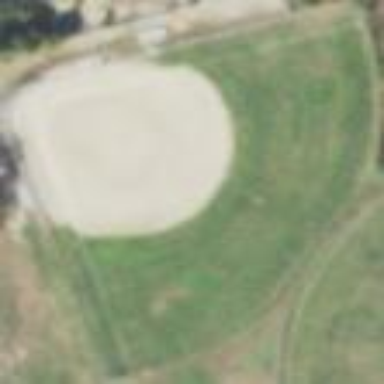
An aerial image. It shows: Baseball pitch for leisure and sports activities.